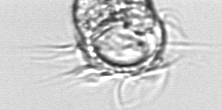
Label: Leegaardiella_ovalis